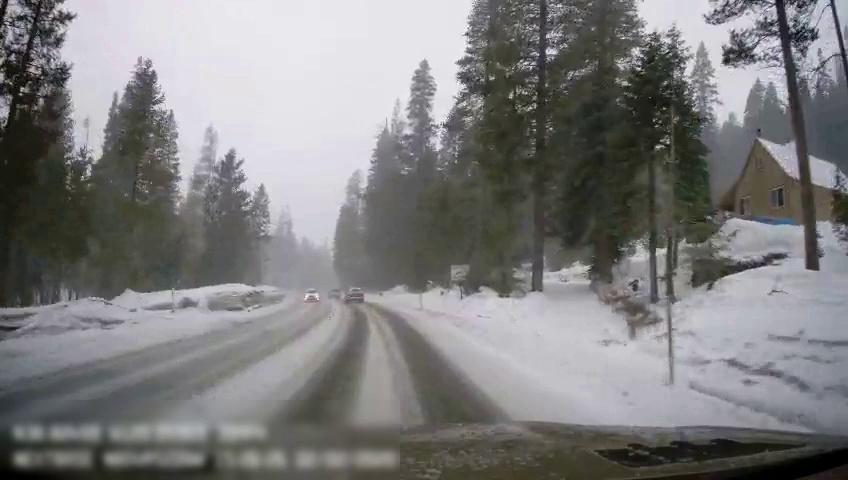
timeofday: Day
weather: Snowy
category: Drivable Space
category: Vehicles | Car
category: Vehicles | Car
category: Vehicles | SUV
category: Traffic | Signs